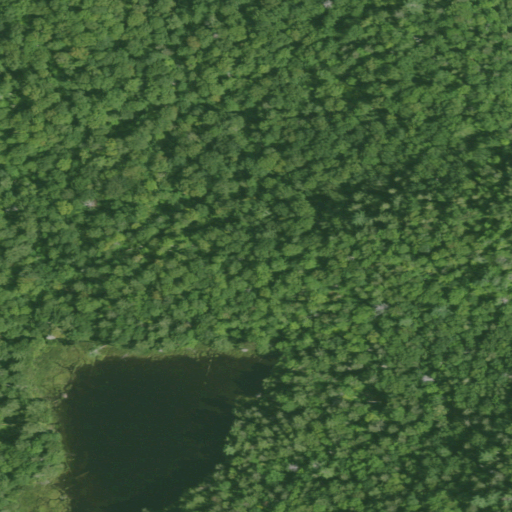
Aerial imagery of bench in New York named Blue Ledge containing deciduous forest, evergreen forest, open water, woody wetlands, mixed forest, and herbaceous wetlands